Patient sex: F
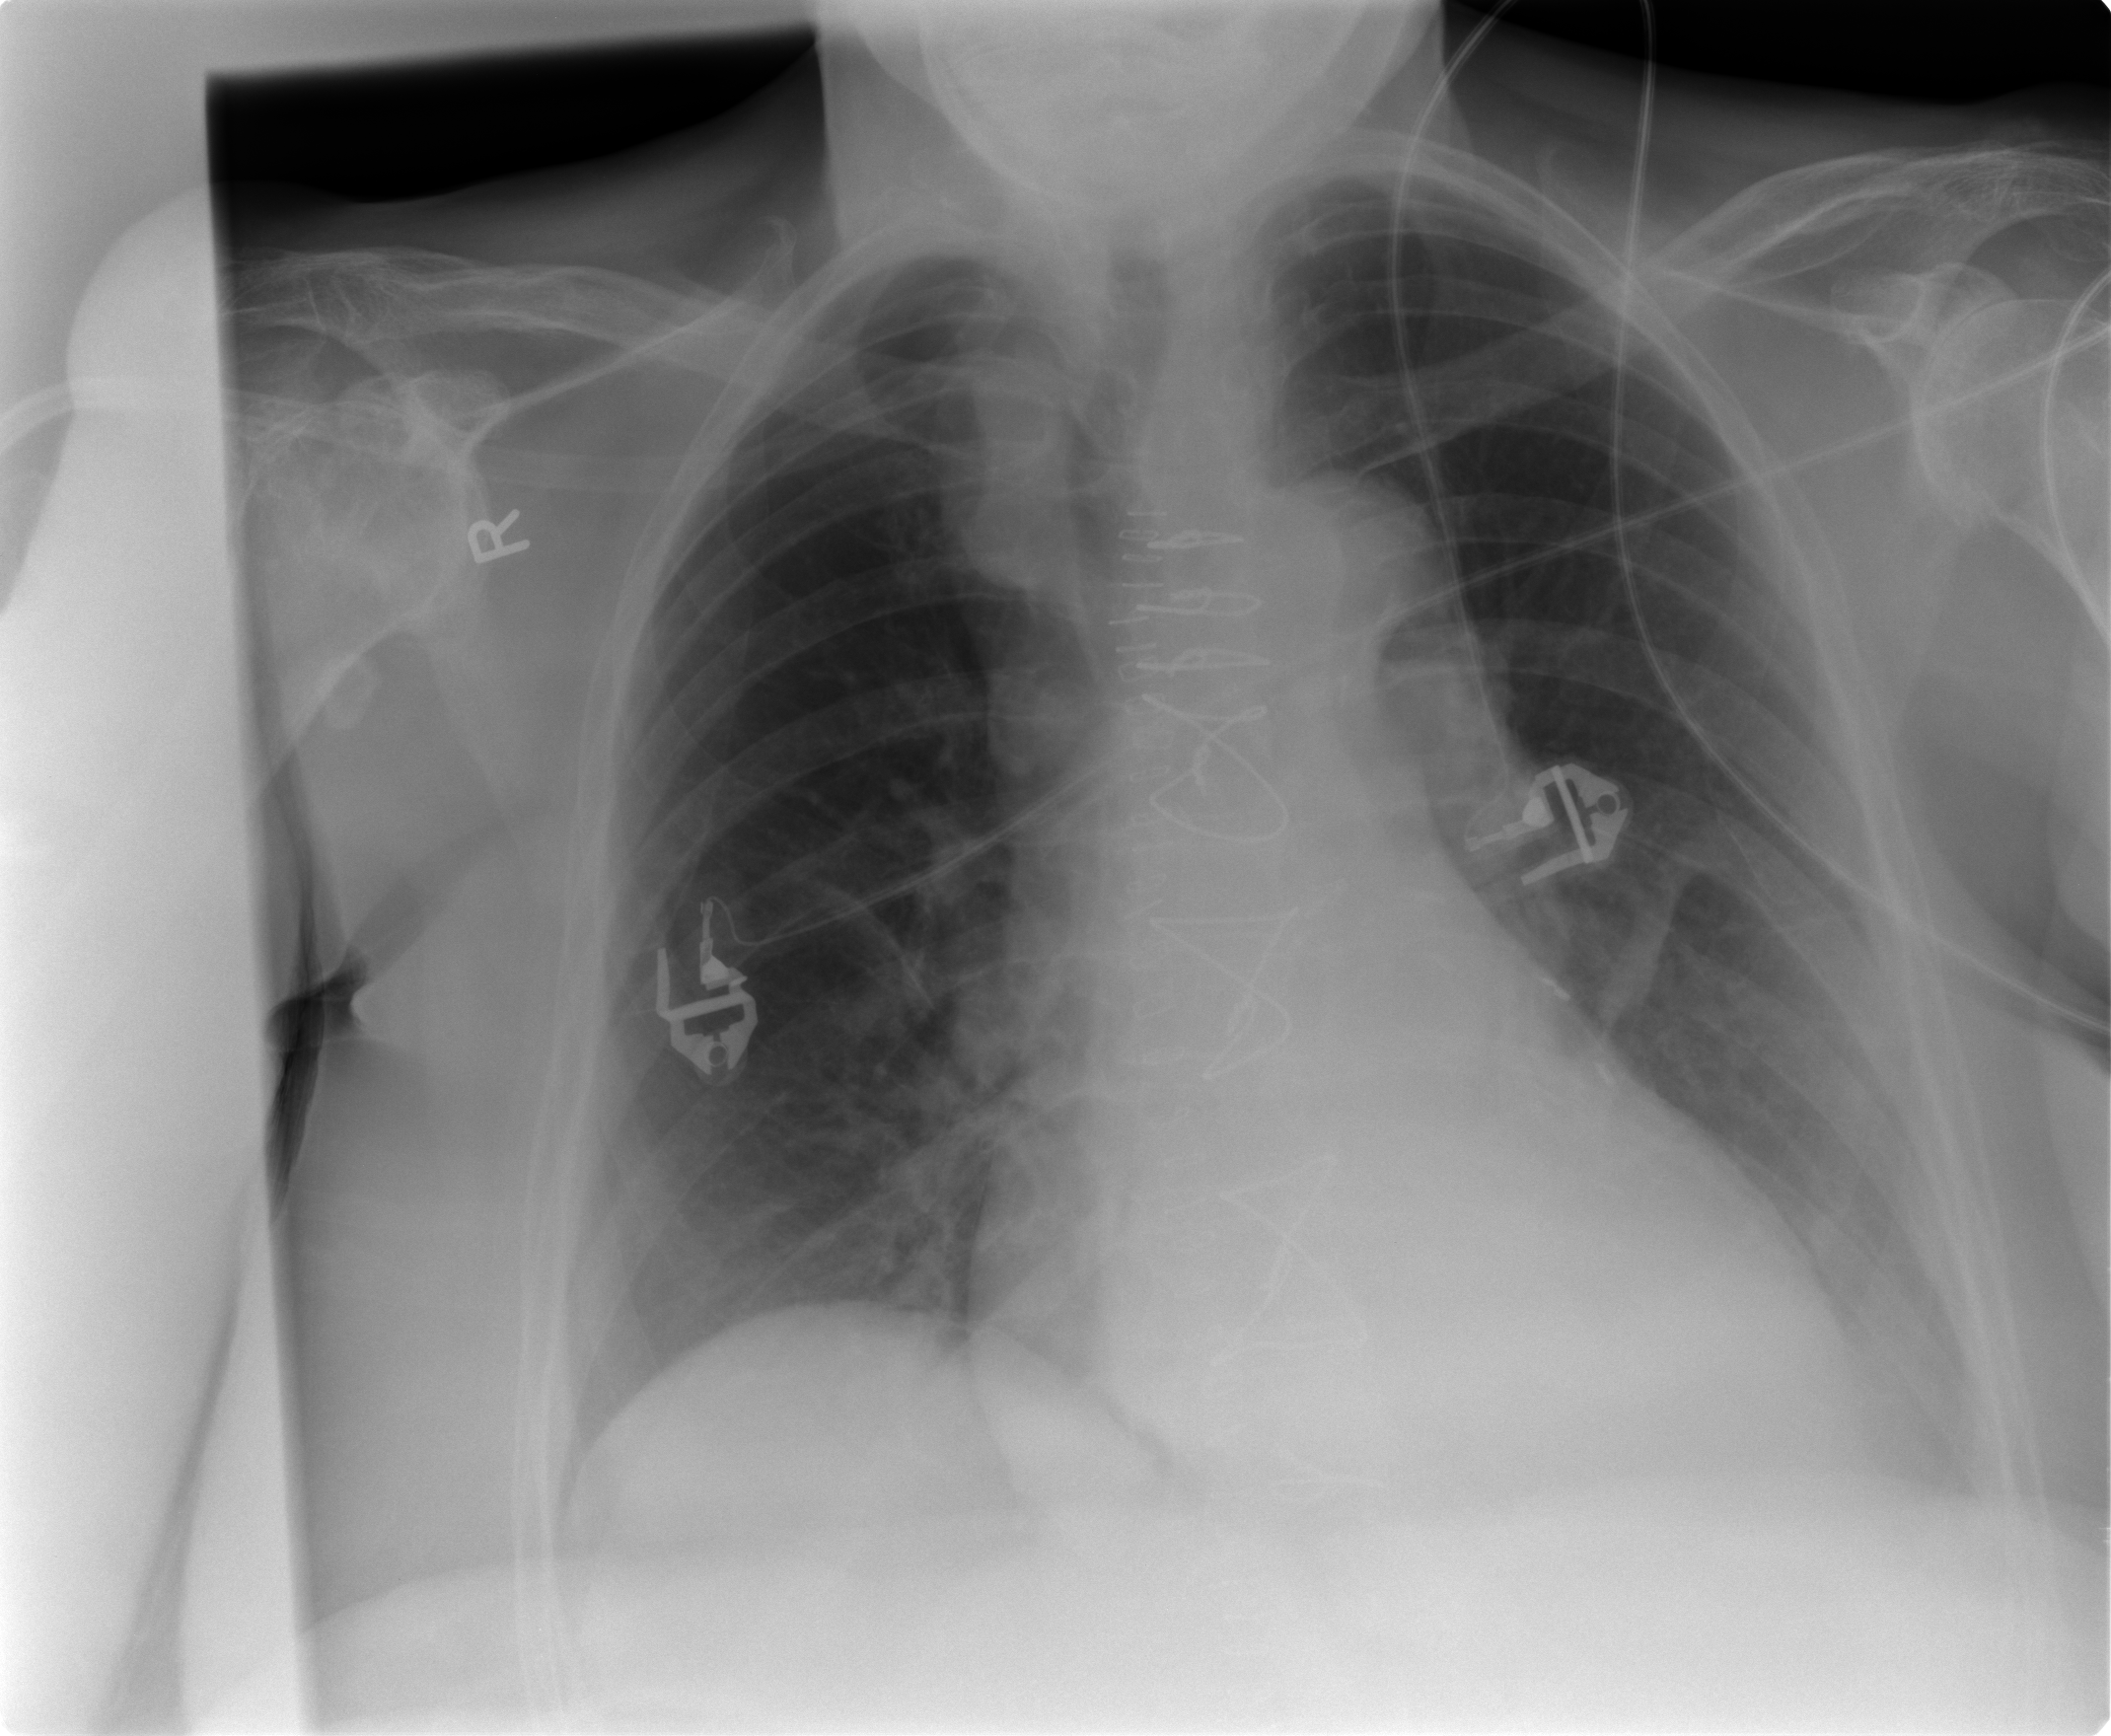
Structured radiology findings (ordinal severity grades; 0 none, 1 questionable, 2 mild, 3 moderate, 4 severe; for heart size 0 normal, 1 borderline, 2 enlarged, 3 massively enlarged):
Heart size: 2
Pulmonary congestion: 0
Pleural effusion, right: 0
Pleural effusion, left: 2
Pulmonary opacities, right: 0
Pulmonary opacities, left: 0
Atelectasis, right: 0
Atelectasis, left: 2